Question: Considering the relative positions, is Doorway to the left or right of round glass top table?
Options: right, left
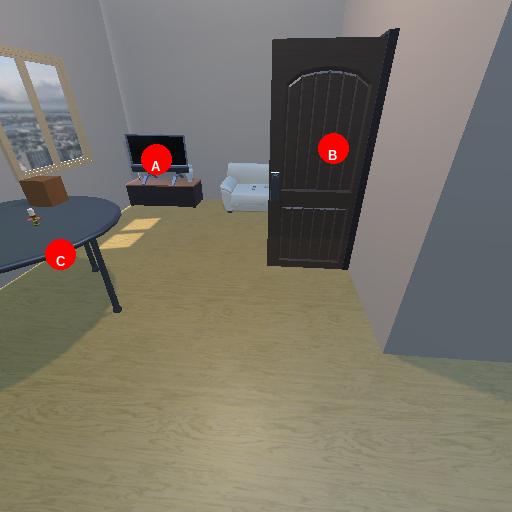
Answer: right